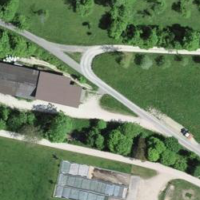
EUNIS habitat code: 52
Species observed at this site:
Medicago sativa
Lamium galeobdolon
Vicia sepium